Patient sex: F
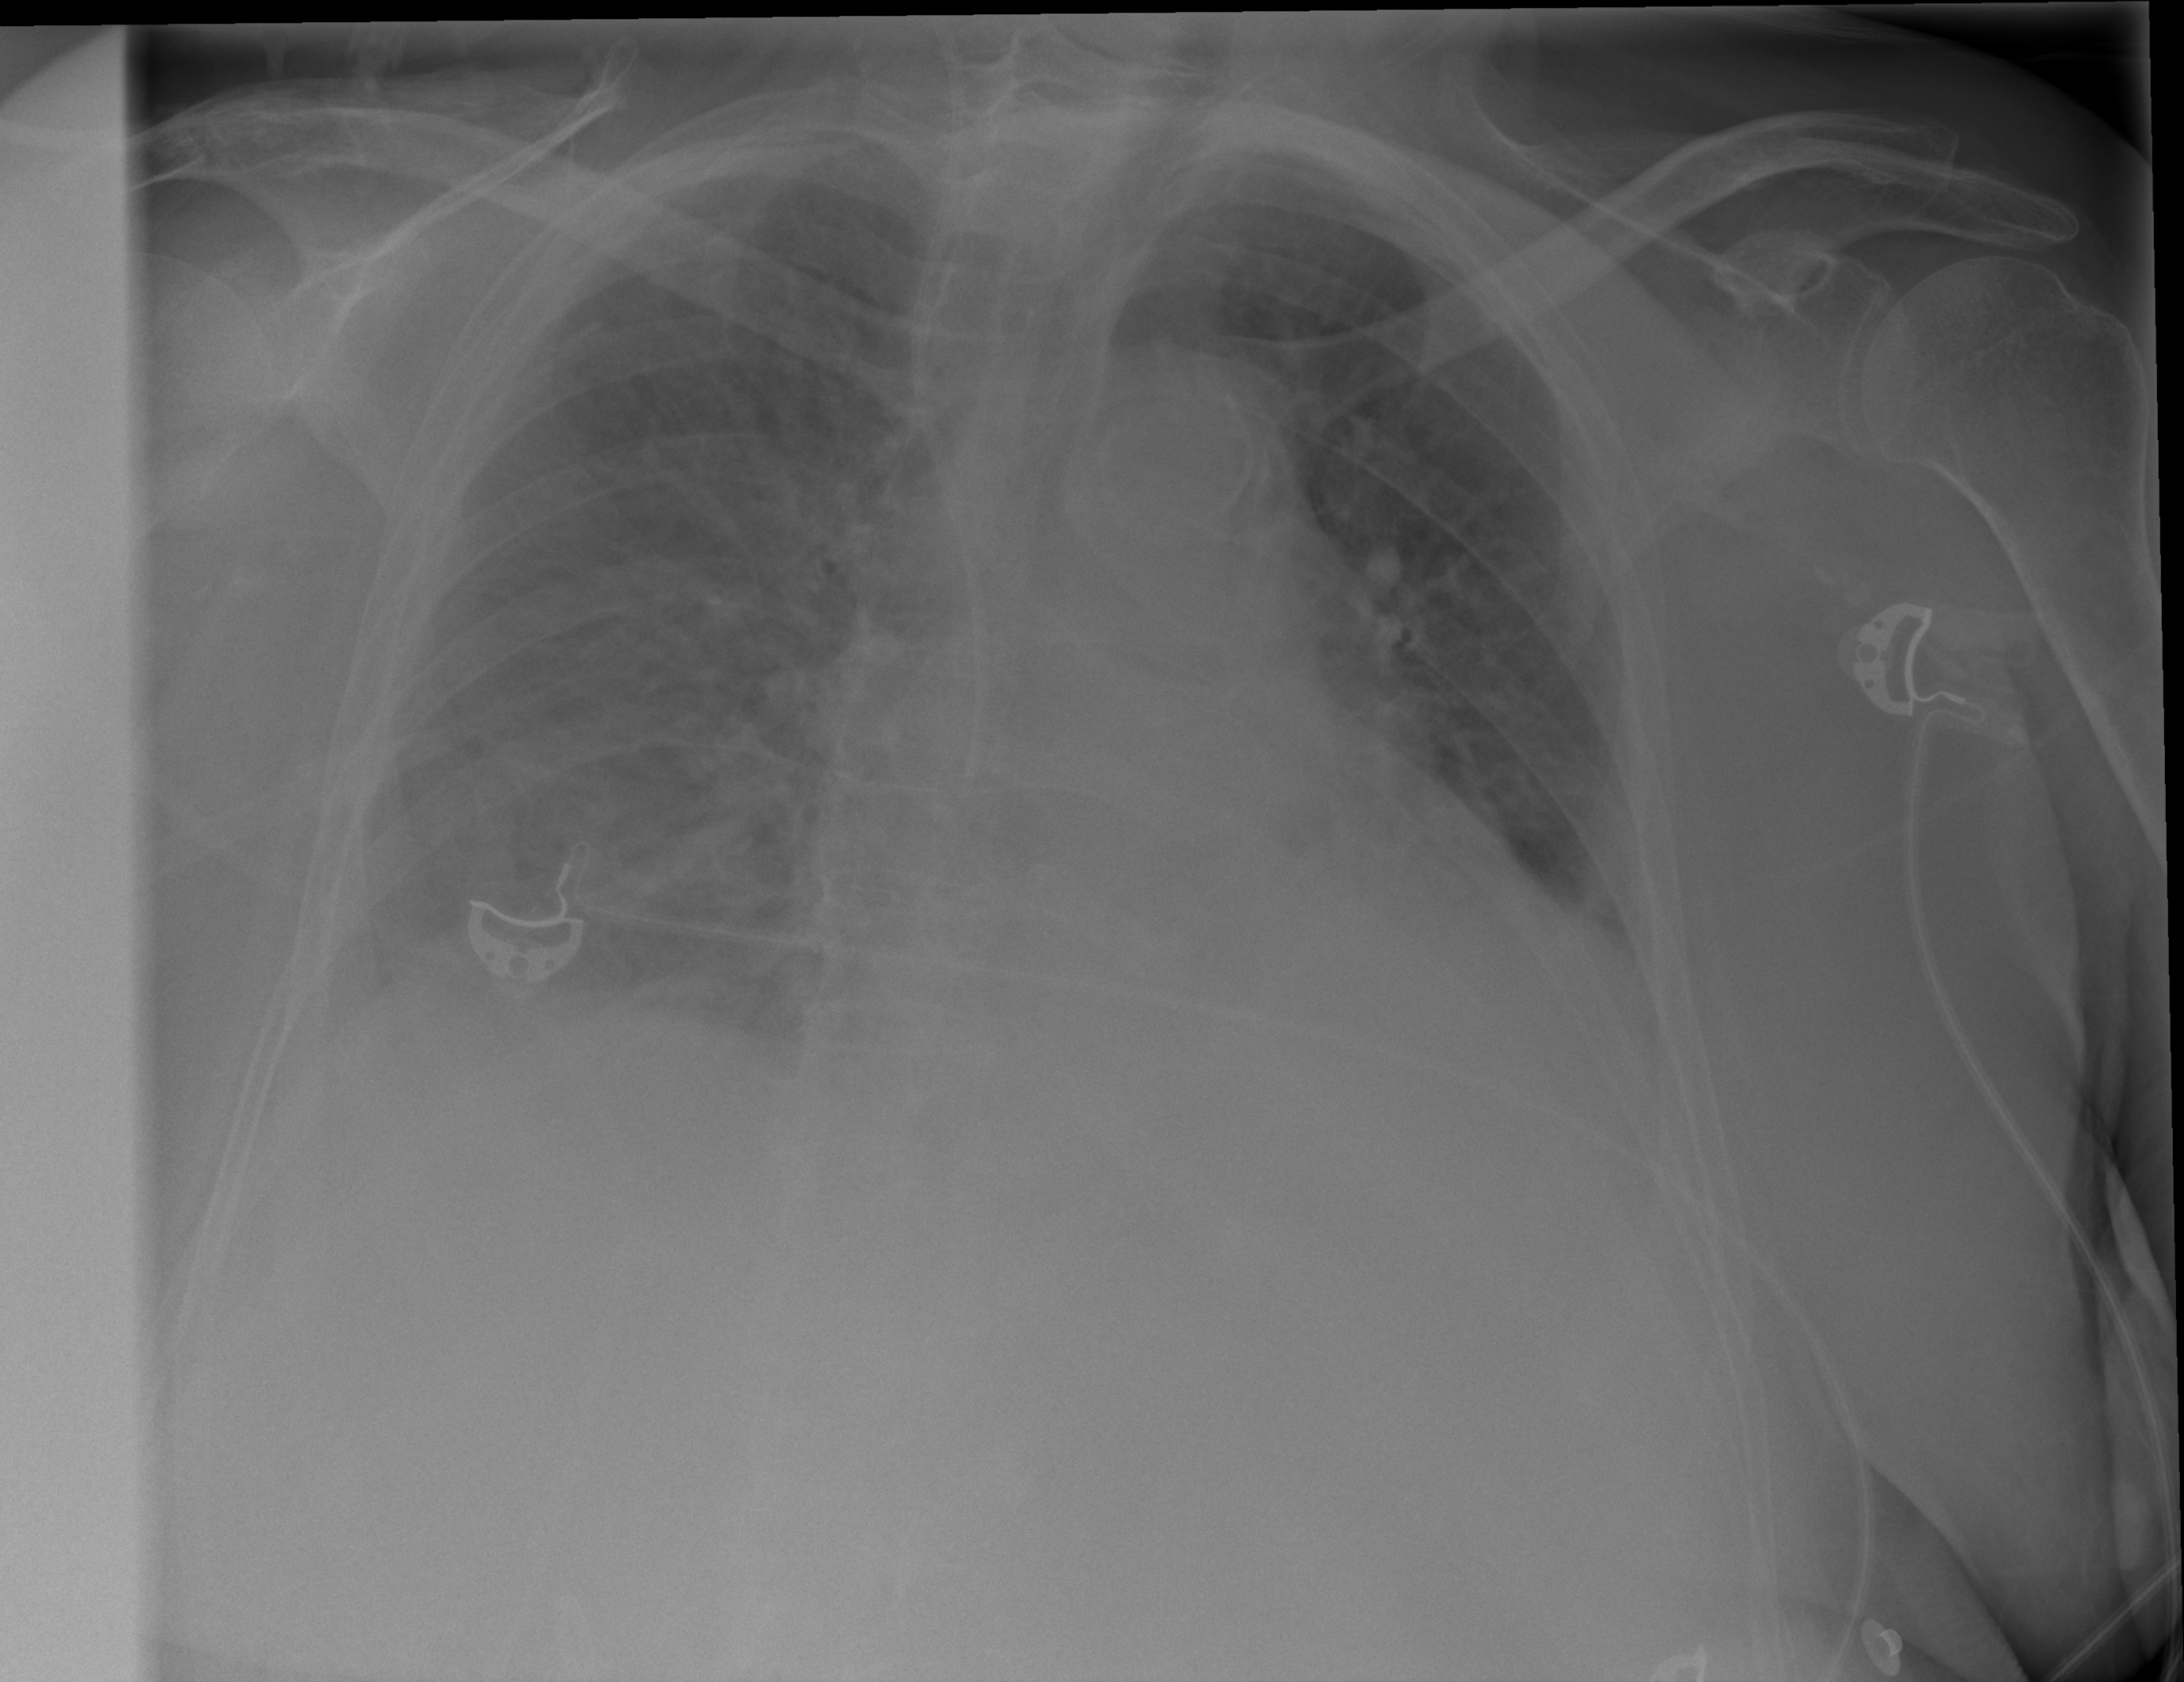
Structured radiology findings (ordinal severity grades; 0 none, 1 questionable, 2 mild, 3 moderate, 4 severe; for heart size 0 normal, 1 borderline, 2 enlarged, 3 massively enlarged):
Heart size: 2
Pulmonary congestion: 2
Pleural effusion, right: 3
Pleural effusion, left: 3
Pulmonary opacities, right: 0
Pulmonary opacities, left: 0
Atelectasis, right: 2
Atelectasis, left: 3